Question: ## Scenario
From a Windows 10 Anniversary Update client ...
- - - - 'i'-
## Issue
Unfortunately, when I right-click in the PuTTY session, rather than pasting clipboard contents, what's actually happening is that Vim is going from 'INSERT' mode to '(insert) VISUAL' mode. I don't think I've ever seen anything like this before.
## Question
Does anyone know why this is happening, and how I can paste my Windows client clipboard into the SSH / Vim session?

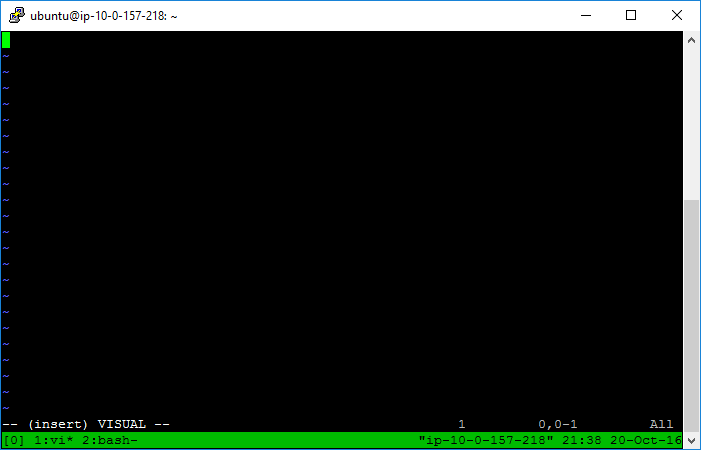
Answer: I solved this problem by turning off mouse mode.
'''
:set mouse=
'''